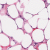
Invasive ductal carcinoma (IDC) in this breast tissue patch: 0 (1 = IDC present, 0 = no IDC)